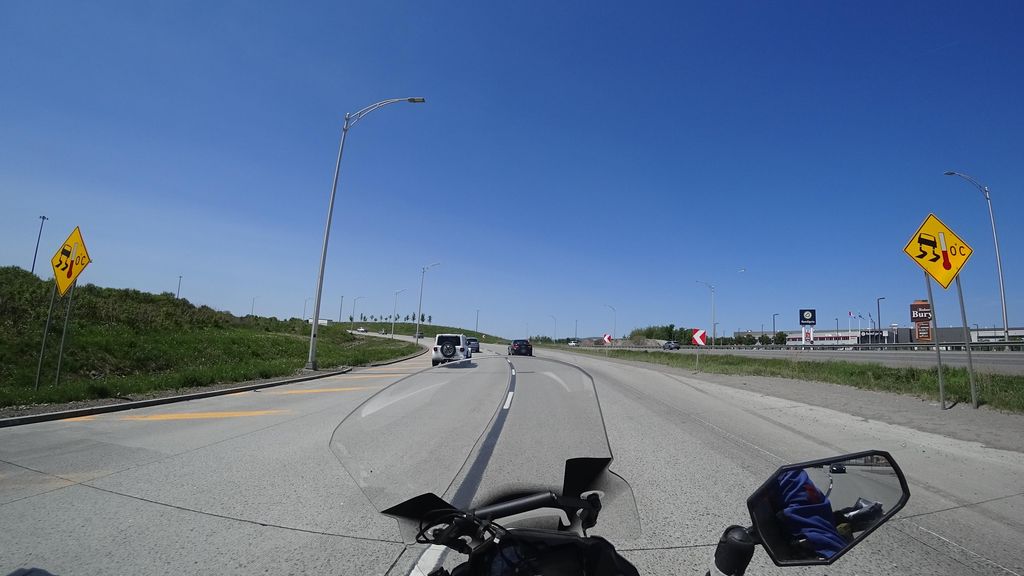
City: quebec_city